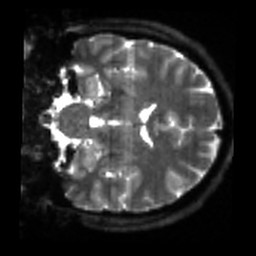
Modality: sbref
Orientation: coronal
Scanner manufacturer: siemens
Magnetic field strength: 3 T
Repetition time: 4 s
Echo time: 0.0594 s